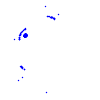
Particle: electron